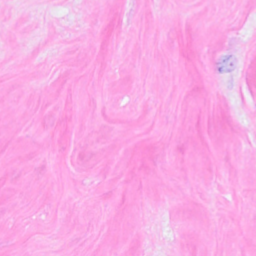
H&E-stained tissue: Breast